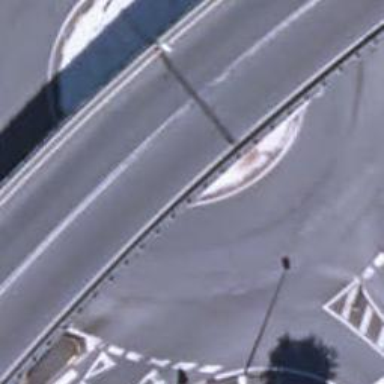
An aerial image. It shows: Trunk highway bridge with asphalt surface.